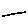
Label: line